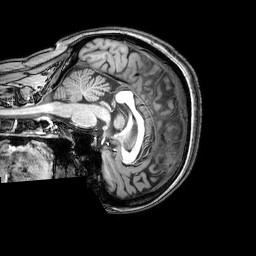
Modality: T1w
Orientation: sagittal
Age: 48
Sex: female
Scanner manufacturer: philips
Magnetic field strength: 3 T
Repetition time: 0.008113 s
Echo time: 0.003709 s